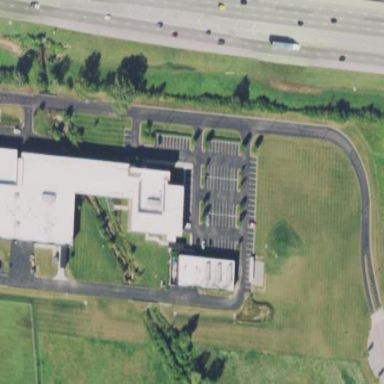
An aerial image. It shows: Commercial building.